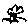
Label: tree